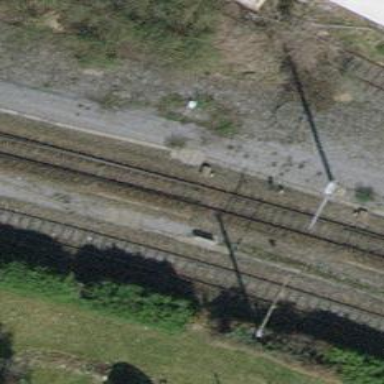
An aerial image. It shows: Railway switch.